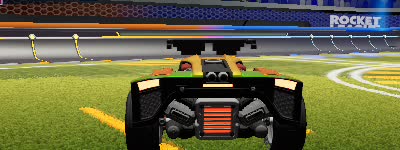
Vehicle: breakout